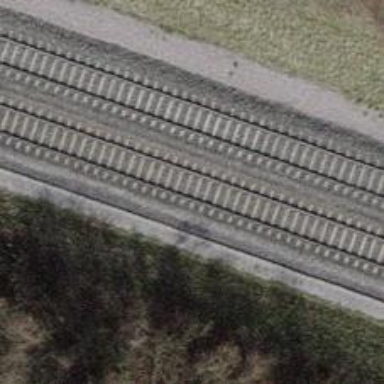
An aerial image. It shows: Single railway track with electrified contact line.